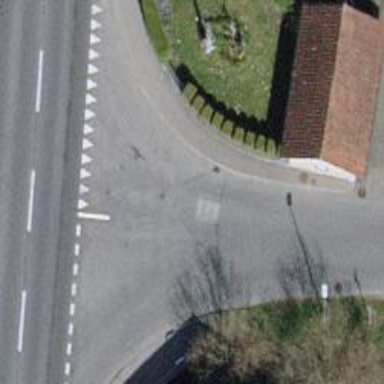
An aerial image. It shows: Unmarked road crossing.